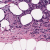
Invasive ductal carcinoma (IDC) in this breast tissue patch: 0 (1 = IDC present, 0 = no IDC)